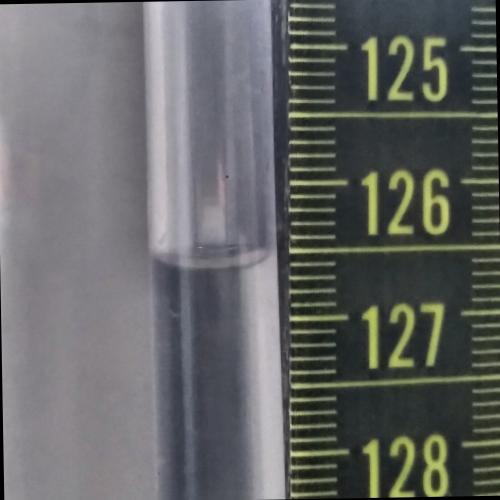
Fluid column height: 126.6 cm